Question: ========================================================
# this is the sample db
I just want to get user who has both 2 and 14 in skills column. The answer should be "2"

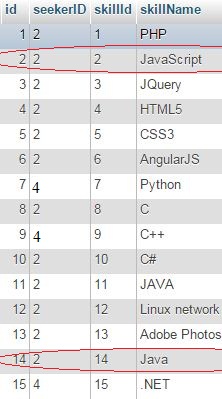
Answer: Try this:
'''
SELECT seekerID
FROM mytable
WHERE skillID IN (2, 14)
GROUP BY seekerID
HAVING COUNT(DISTINCT skillID) = 2
'''
'DISTINCT' keyword is necessary only in case 'skillID' values can occur multiple times for a single 'seekerID'.